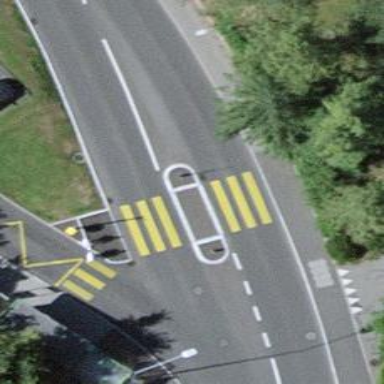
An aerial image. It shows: Kerb barrier.